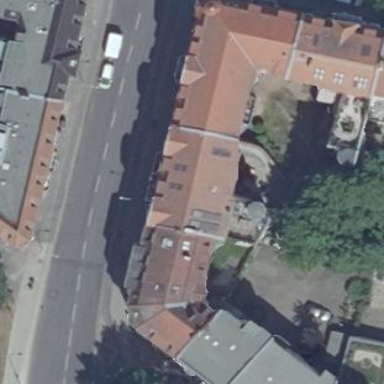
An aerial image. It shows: Light gray apartment building with gabled roof made of roof tiles.